Question: Earlier my code was working but now I am facing this error
Sometimes the code works and sometimes it does not work.
My code is
Java4sController.java
'''
package java4s;
import javax.validation.Valid;
import javax.servlet.http.HttpServletRequest;
//import javax.servlet.http.HttpServlet;
//import javax.servlet.*;
import javax.servlet.http.*;
import org.springframework.stereotype.Controller;
import org.springframework.ui.ModelMap;
import org.springframework.validation.BindingResult;
import org.springframework.web.bind.annotation.RequestMapping;
import org.springframework.web.bind.annotation.RequestMethod;
import java.sql.*;
//import org.h2.jdbcx.JdbcConnectionPool;
//import org.springframework.security.core.context.SecurityContextHolder;
@Controller
public class Java4sController {
HttpSession session;
String uname="",pass="";
Statement stmt;
Connection conn;
@RequestMapping(value="displayForm.html", method=RequestMethod.GET)
public String helloWorld(UserDetails ud,HttpServletRequest request,HttpServletResponse response) {
return "loginPage";
}
@RequestMapping("/login")
public String loginCheck(@Valid UserDetails userDetails, BindingResult result, ModelMap model,HttpServletRequest request,HttpServletResponse response)throws Exception
{
System.out.println("In the login page");
String username=userDetails.getUser();
String password=userDetails.getPassword();
if (result.hasErrors()) {
return "loginPage";
}
try {
Class.forName("org.h2.Driver");
conn = DriverManager.
getConnection("jdbc:h2:file:C:/Users/patilv/test", "sa", "");
// add application code here
if(conn!=null) {
System.out.println("No connection");
}
stmt=conn.createStatement();
String sql="Select * FROM table1 WHERE username='"+username+"' AND password='"+password+"' ";
ResultSet rs=stmt.executeQuery(sql);
while(rs.next())
{
uname=rs.getString("username");
pass=rs.getString("password");
if (result.hasErrors()) {
return "loginPage";
}
else if(username.equals(uname)&&password.equals(pass))
{
//session.invalidate();
response.setHeader("Cache-Control","no-cache");
response.setHeader("Cache-Control","no-store");
response.setDateHeader("Expires", 0);
response.setHeader("Pragma","no-cache");
session = request.getSession(); // create session
session.setAttribute("username", username);
session.setAttribute("password", password);
//String str1=(String)session.getAttribute(username);
model.addAttribute("lfobj", userDetails);
//model.addAttribute(str1);
conn.close();
return "success";
}
else
{
conn.close();
return "loginPage";
}
}
}finally{
//finally block used to close resources
try{
if(stmt!=null)
conn.close();
}catch(SQLException se){
}// do nothing
try{
if(conn!=null)
conn.close();
}catch(SQLException se){
se.printStackTrace();
}//end finally try
}//end try
return "abcd";
}
@RequestMapping(value="logoutform", method=RequestMethod.GET)
public String helloWorld1(UserDetails ud,HttpServletRequest request,HttpServletResponse response) {
System.out.println("
abcdef
");
response.setHeader("Cache-Control","no-cache");
response.setHeader("Cache-Control","no-store");
response.setDateHeader("Expires", 0);
response.setHeader("Pragma","no-cache");
String username=ud.getUser();
// String password=ud.getPassword();
HttpSession session1;
session1=request.getSession(false);
System.out.println("Session :"+session1.getAttribute("username"));
if(session1!=null)
{
//session1.removeAttribute(username);
session1.invalidate();
Cookie[] cookies = request.getCookies();
for (Cookie cookie : cookies) {
cookie.setMaxAge(0);
cookie.setValue(null);
cookie.setPath("/");
response.addCookie(cookie);
}
System.out.println("invalidating session");
//session1.invalidate();
}
return "logoutsuccess";
}
}
'''
web.xml
'''
<?xml version="1.0" encoding="UTF-8"?>
<web-app xmlns:xsi="http://www.w3.org/2001/XMLSchema-instance" xmlns="http://java.sun.com/xml/ns/j2ee" xmlns:web="http://java.sun.com/xml/ns/javaee/web-app_2_5.xsd" xsi:schemaLocation="http://java.sun.com/xml/ns/j2ee http://java.sun.com/xml/ns/j2ee/web-app_2_4.xsd" id="WebApp_ID" version="2.4">
<servlet>
<servlet-name>java4s</servlet-name>
<servlet-class>org.springframework.web.servlet.DispatcherServlet</servlet-class>
<load-on-startup>1</load-on-startup>
</servlet>
<servlet-mapping>
<servlet-name>java4s</servlet-name>
<url-pattern>*.jsp</url-pattern>
</servlet-mapping>
<welcome-file-list>
<welcome-file>index.jsp</welcome-file>
</welcome-file-list>
</web-app>
'''
java4s-servlet.xml
'''
<?xml version="1.0" encoding="UTF-8"?>
<beans xmlns="http://www.springframework.org/schema/beans"
xmlns:xsi="http://www.w3.org/2001/XMLSchema-instance"
xmlns:p="http://www.springframework.org/schema/p"
xmlns:context="http://www.springframework.org/schema/context"
xmlns:mvc="http://www.springframework.org/schema/mvc"
xsi:schemaLocation="http://www.springframework.org/schema/beans
http://www.springframework.org/schema/beans/spring-beans-3.2.xsd
http://www.springframework.org/schema/context
http://www.springframework.org/schema/context/spring-context-3.2.xsd
http://www.springframework.org/schema/mvc
http://www.springframework.org/schema/mvc/spring-mvc-3.2.xsd">
<context:component-scan base-package="java4s" />
<mvc:annotation-driven />
<!-- <mvc:resources mapping="/scripts/**" location="/WEB-INF/" /> -->
<bean class="org.springframework.web.servlet.view.InternalResourceViewResolver">
<property name="prefix" value="/WEB-INF/page/" />
<property name="suffix" value=".jsp" />
</bean>
<bean id="messageSource" class="org.springframework.context.support.ResourceBundleMessageSource">
<property name="basename" value="props" />
</bean>
</beans>
'''
My directory structure is

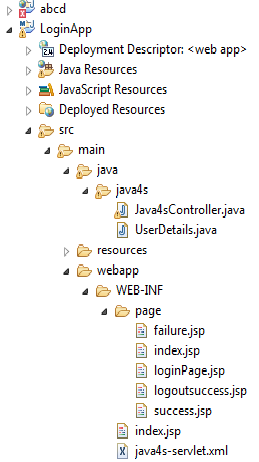
Answer: Your code has couple of typos.
1.'URL' is not uniform
- 'displayForm.html'- '/login'- 'logoutForm'
2.In 'web.xml' mapping is
- '<url-pattern>*.jsp</url-pattern>'
So
'web.xml'
'<url-pattern>/</url-pattern>'
and use any format like '*.html,*.action,*.do'.
Add '/' to all 'RequestMappings' like '/displayForm.html,/logoutForm'
And the Error is No mapping found for HTTP request with URI
- Reason is there is no request mapping for '/'. Write one method to handle '/' request and place 'index.jsp' under 'WEB-INF/pages'.'@RequestMapping(value="/", method=RequestMethod.GET) public String loadApp(UserDetails ud,HttpServletRequest request,HttpServletResponse response) { return "index"; }'
Try by mentioning the 'java4s-servlet.xml' 'in web.xml'
'''
<context-param>
<param-name>contextConfigLocation</param-name>
<param-value>
/WEB-INF/java4s-servlet.xml
</param-value>
</context-param>
'''